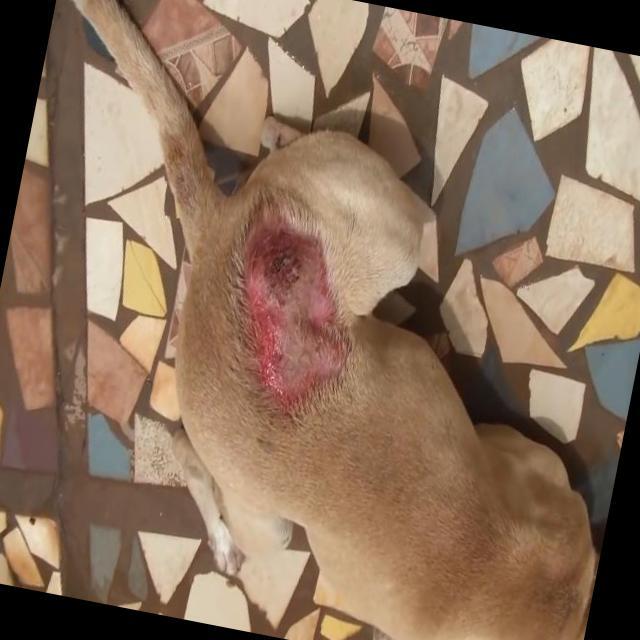
Canine dermatitis — inflammation of the skin presenting with erythema, pruritus, papules, and excoriation. May be allergic, contact, or atopic in origin.